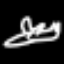
Label: airplane